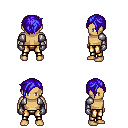
a pixel art fantasy rpg character, male body template, human, tanned skin, steel arm armor, gold greaves, blue pixie cut hairstyle, metal gloves, four views (front, back, left, right), 2x2 character sprite sheet, small pixel art, hard edges, no anti-aliasing